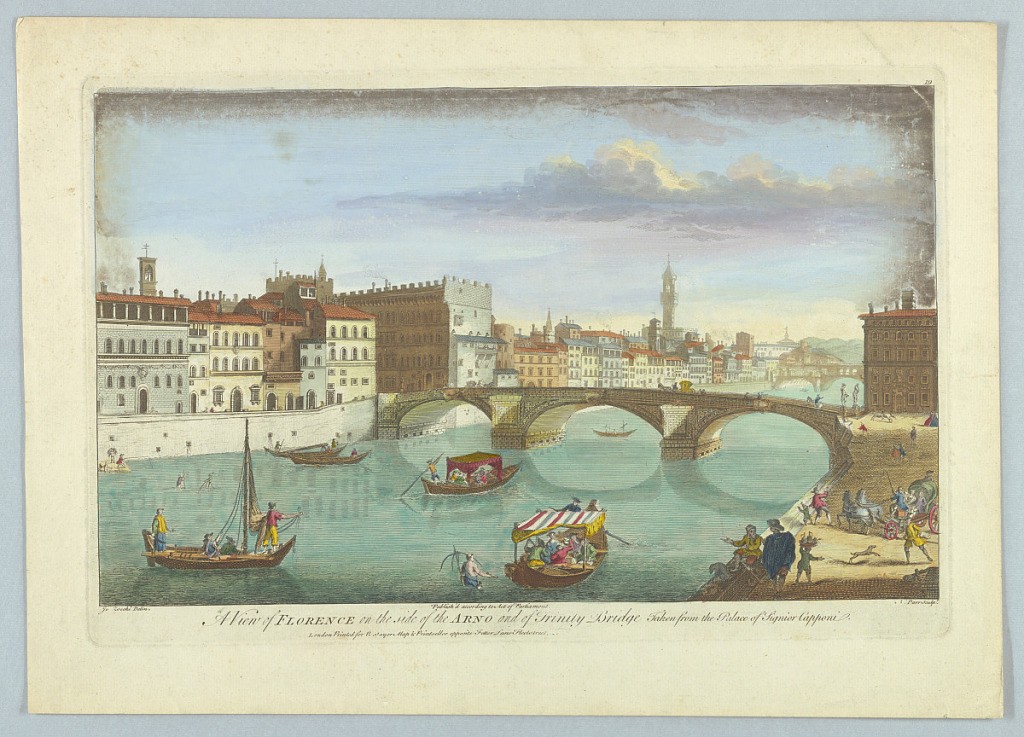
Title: A View of Florence on the Side of Arno and of Trinity Bridge
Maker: Nathaniel Parr, British, active 1742 - 1751
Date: ca. 1750
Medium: Engraving, brush and watercolor on paper
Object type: Print
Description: Both banks and two bridges of the Arno can be seen. Open and covered gondolas and small sailboats on the river. Title, artists', and publisher's names below.